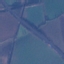
Land use / land cover: Highway